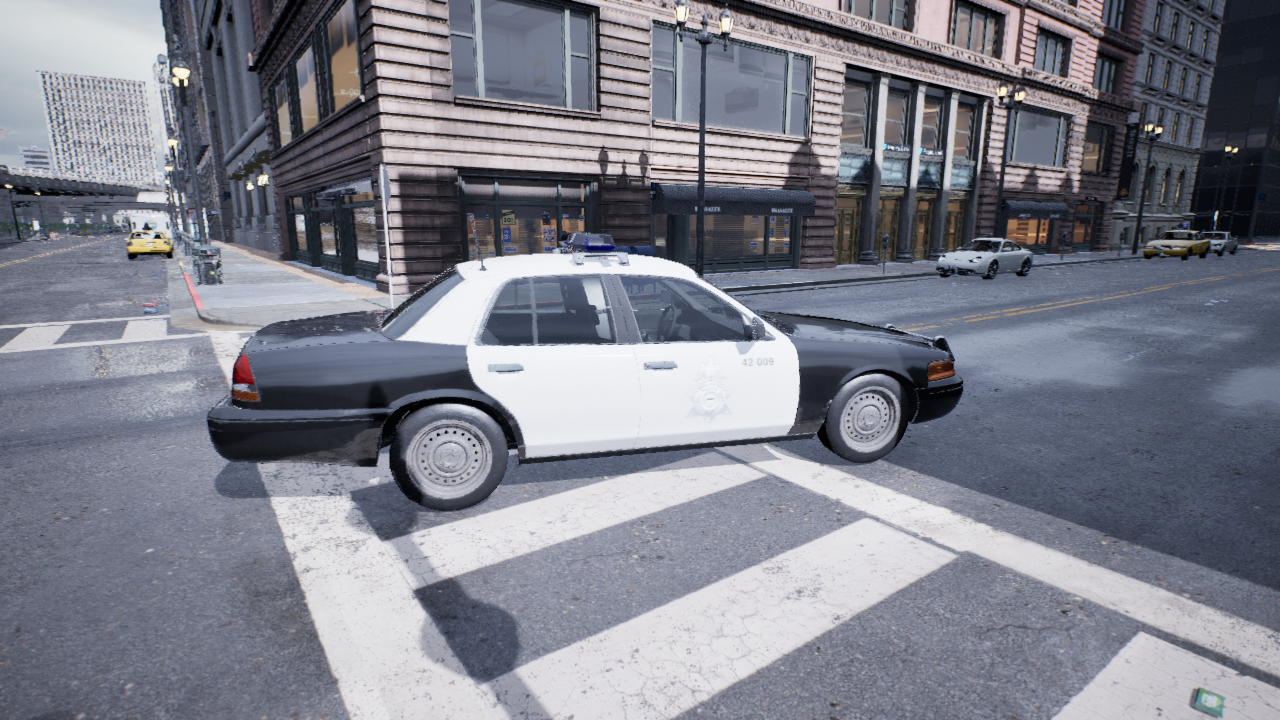
Venue: intersection
Lighting: overcast
Vehicle rig: sedan